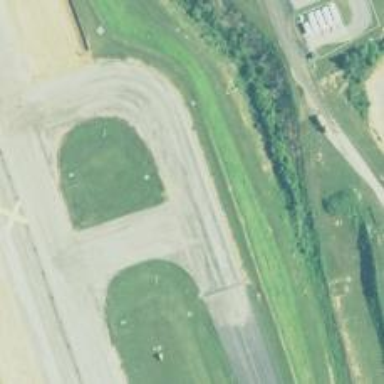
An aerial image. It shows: View of taxiway at the airport.